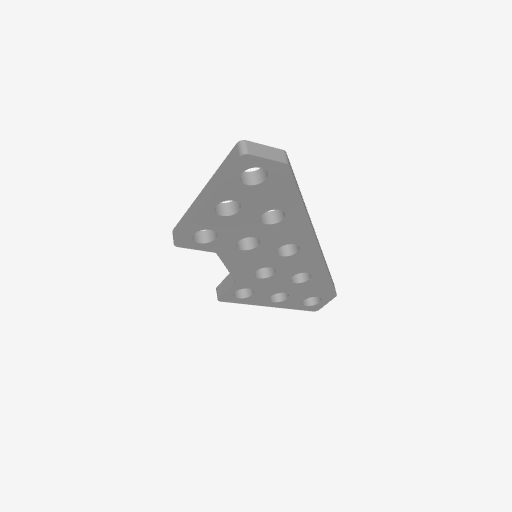
Part: SteelGussetPlate